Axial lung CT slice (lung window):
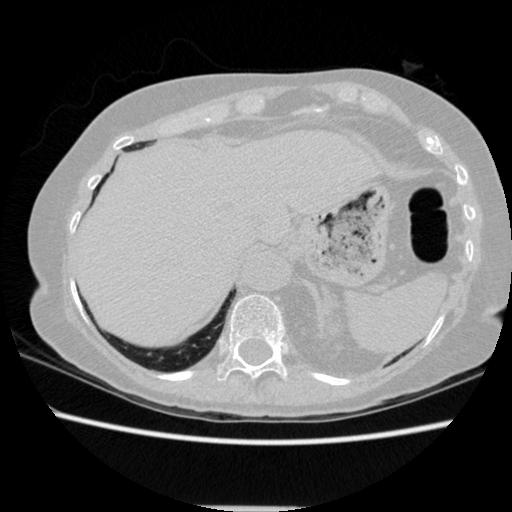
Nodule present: no